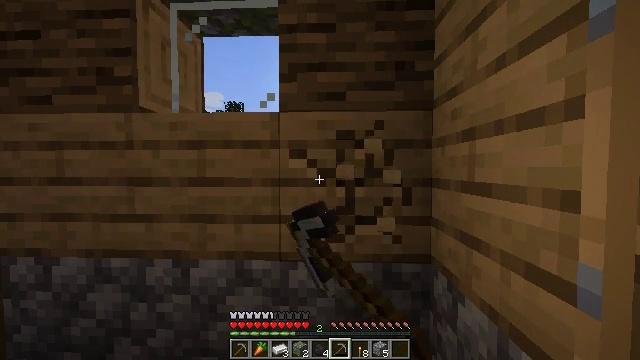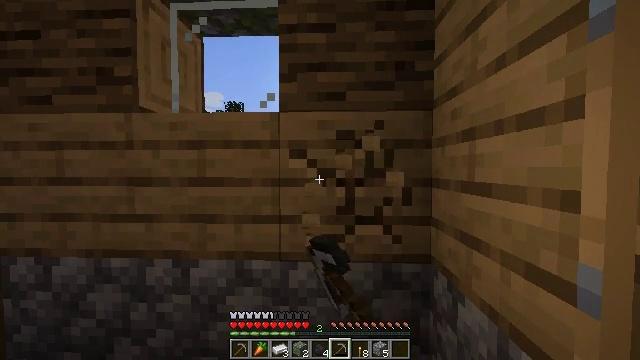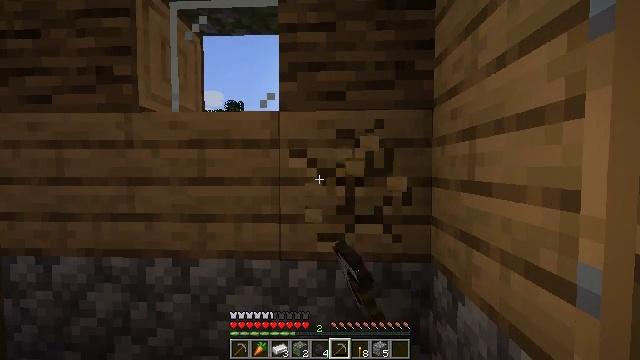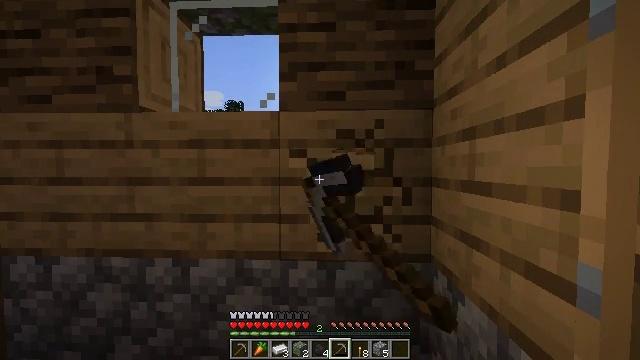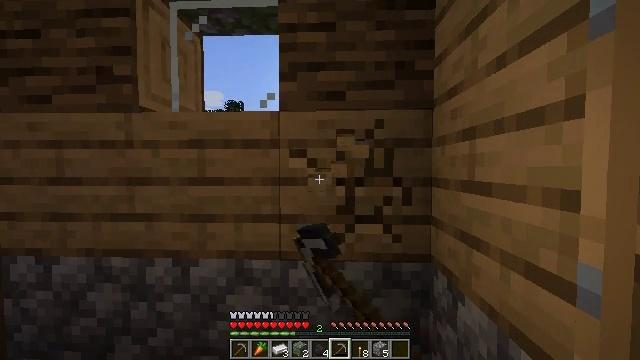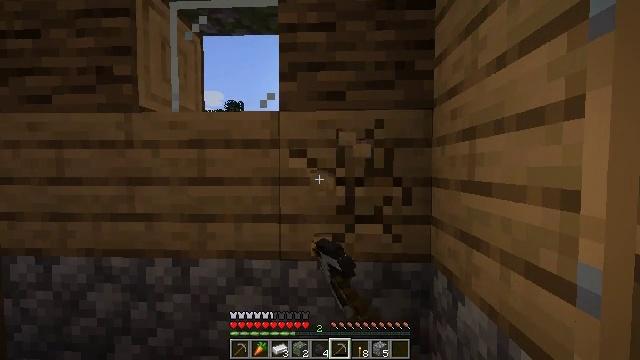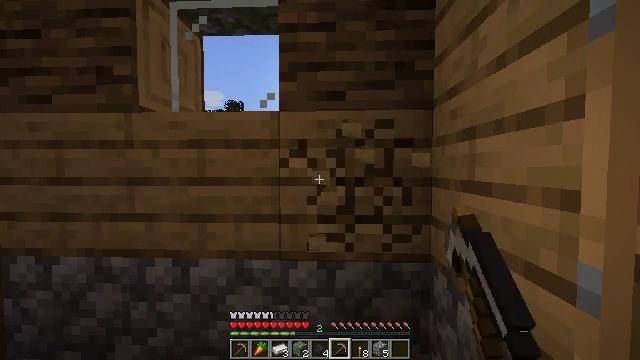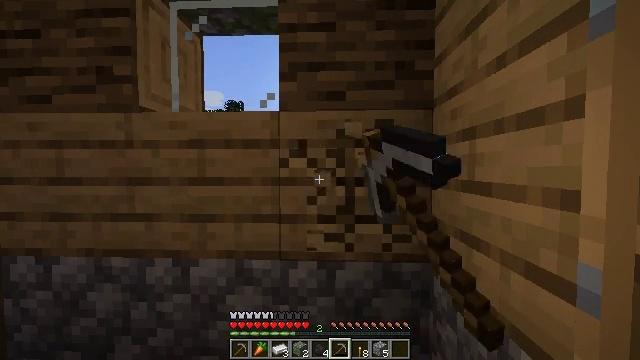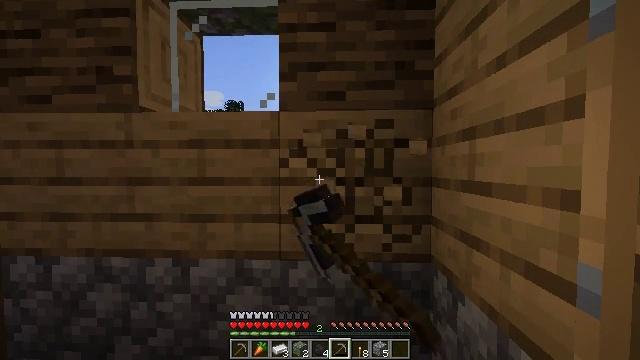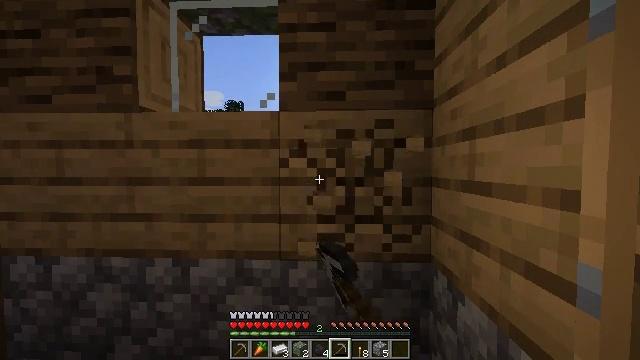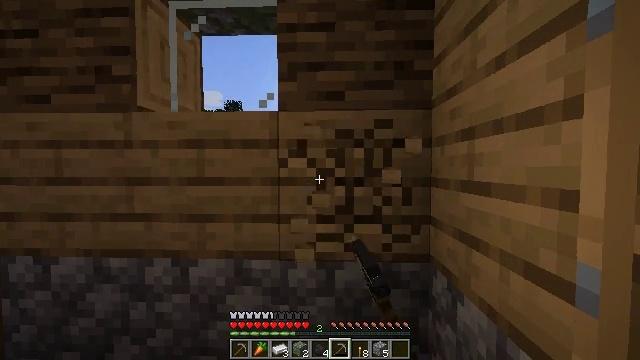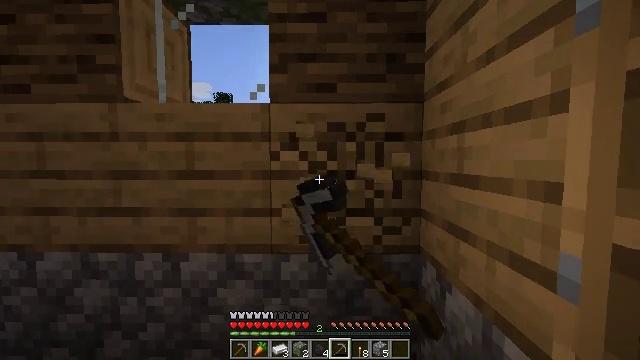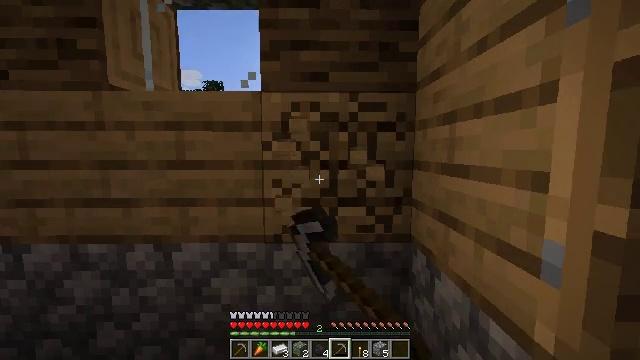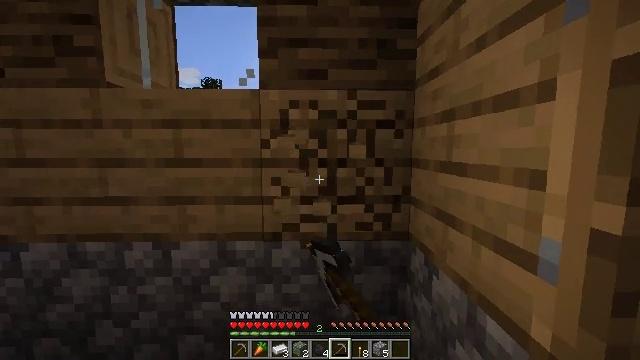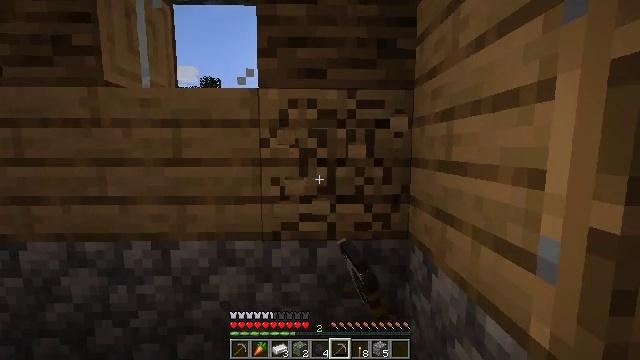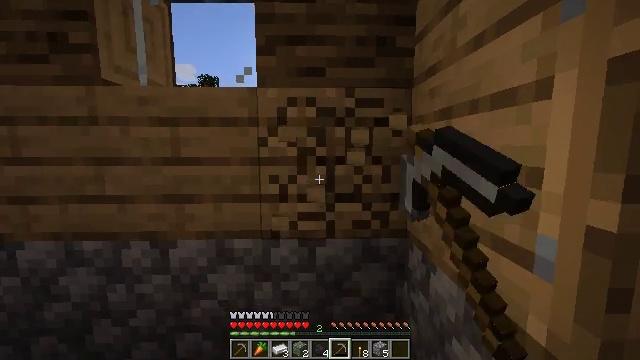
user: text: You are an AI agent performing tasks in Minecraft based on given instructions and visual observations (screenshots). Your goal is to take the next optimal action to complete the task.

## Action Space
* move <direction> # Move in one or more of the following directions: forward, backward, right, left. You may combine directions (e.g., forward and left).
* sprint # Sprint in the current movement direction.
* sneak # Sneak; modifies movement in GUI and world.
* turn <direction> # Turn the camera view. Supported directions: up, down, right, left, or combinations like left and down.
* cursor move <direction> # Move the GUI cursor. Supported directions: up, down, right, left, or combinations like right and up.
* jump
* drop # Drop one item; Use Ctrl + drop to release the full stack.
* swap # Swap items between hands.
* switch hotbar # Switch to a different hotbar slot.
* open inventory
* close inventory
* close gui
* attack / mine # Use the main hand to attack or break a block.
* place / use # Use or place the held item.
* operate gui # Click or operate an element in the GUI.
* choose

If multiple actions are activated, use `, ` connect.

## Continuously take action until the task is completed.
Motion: motion action
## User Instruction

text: Gather some oak planks.
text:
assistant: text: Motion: attack / mine
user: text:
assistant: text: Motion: attack / mine
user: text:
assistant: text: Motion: attack / mine
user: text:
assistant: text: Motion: attack / mine
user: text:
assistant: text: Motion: attack / mine
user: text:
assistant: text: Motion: attack / mine
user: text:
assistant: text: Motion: attack / mine
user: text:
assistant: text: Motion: attack / mine
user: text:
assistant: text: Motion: attack / mine
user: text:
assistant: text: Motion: attack / mine
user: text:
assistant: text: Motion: turn right and down, attack / mine
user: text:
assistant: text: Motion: turn right and down, attack / mine
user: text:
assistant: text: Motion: attack / mine
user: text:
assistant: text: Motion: attack / mine
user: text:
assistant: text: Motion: attack / mine
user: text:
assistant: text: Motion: attack / mine
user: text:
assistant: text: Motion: attack / mine
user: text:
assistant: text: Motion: attack / mine
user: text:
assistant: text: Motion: attack / mine
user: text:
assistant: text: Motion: attack / mine
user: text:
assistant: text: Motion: attack / mine
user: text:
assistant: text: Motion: attack / mine
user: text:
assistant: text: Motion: attack / mine
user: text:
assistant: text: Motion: attack / mine